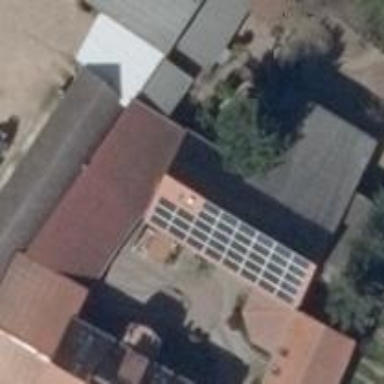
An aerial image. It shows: Solar photovoltaic panel generator producing electricity in small installation.